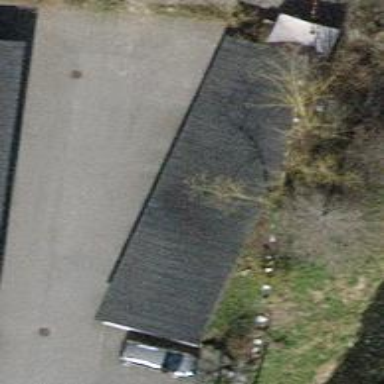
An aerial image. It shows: Group of garages.